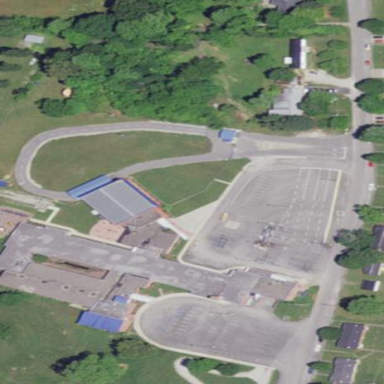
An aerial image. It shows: School building.